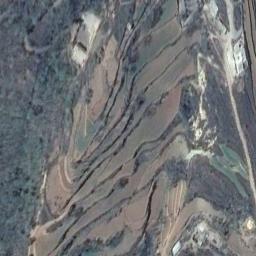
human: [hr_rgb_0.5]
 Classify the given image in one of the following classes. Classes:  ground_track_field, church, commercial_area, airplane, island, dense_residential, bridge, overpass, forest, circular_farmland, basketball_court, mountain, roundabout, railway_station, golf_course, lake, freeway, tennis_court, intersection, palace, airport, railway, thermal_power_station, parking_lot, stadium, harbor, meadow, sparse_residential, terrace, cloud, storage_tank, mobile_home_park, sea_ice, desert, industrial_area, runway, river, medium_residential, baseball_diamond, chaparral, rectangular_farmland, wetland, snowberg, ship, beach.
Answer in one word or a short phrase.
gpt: terrace